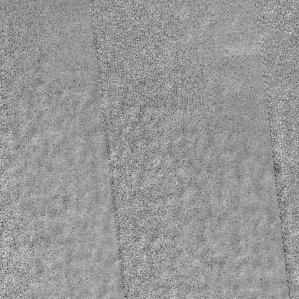
Label: frost